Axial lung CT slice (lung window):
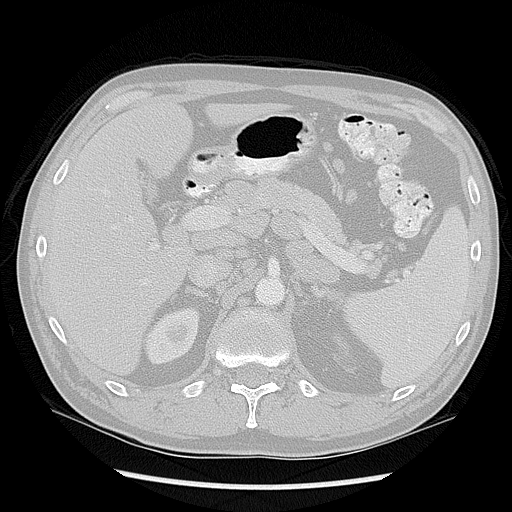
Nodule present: no